Current action and preconditions to check: trajectory_clear

Your task: For each precondition in the list above, predict whether it will hold at this action.

Consider the current scene as observed from the mobile robot's camera, and analyze the predicted future states of all dynamic agents (e.g., people, animals, vehicles, or any moving entities) within the NEXT SECOND.

IMPORTANT: Only answer "very likely" if you are absolutely certain—based on strong, clear evidence—that a dynamic agent will violate the precondition in the predicted future state. Do NOT answer "very likely" for unlikely, ambiguous, or low-probability risks.

Ask yourself for each precondition: Is there a high probability, with clear and convincing evidence, that the predicted future states of any dynamic agent will interfere with the predicted future state of the currently executing action within the NEXT SECOND, causing that precondition to fail?

Assess the risk level based on these predictions. Use "likely" or "very likely" if motions create a clear risk of interference.

Use "neutral" or "improbable" if agents are nearby but their predicted paths are clearly diverging or non-conflicting.

Failure Risk Categories: "very improbable", "improbable", "neutral", "likely", "very likely"

Answer Format: Output ONLY the probability_of_failure value from these categories: "very improbable", "improbable", "neutral", "likely", "very likely"

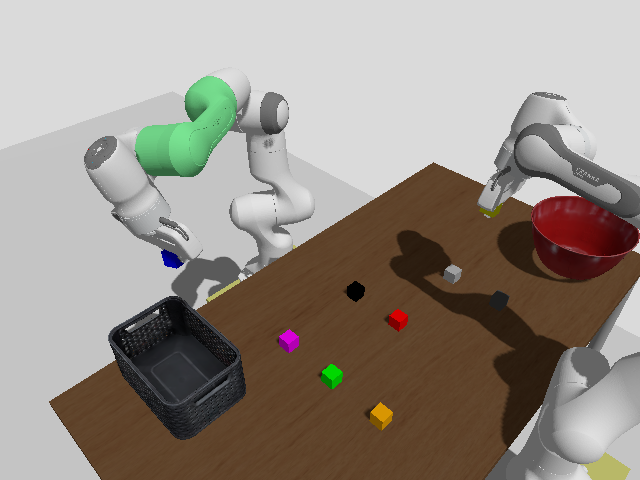

Answer: very improbable